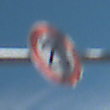
Verkehrszeichen: Geschwindigkeit20
Umgebung: Outdoor, Special
Tageszeit: Midday
Wetter: PartlyCloudy
Licht: Natural
Jahreszeit: NotSpecified
Kontrast: HighContrast